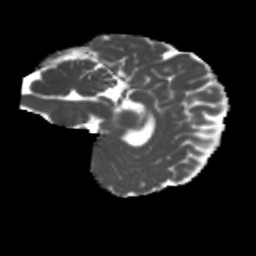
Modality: MD
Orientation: sagittal
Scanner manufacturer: siemens
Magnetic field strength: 3 T
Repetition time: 4 s
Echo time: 0.0594 s